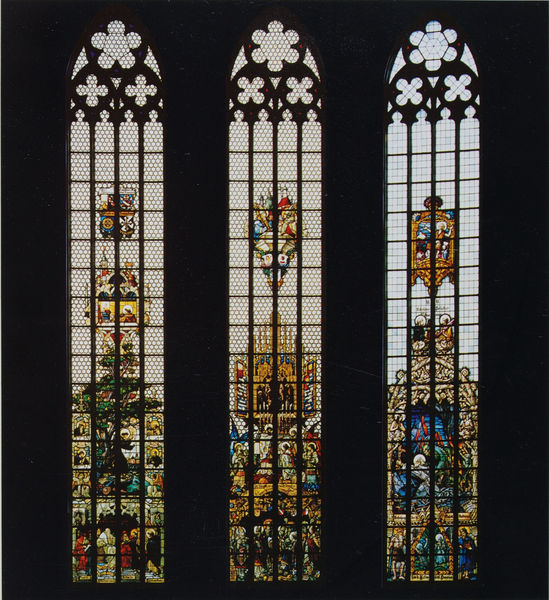
Titel: St. Franziskus; St. Paul, St. Thimotheus und St. Titus - Weih zu Bischöfen; Versuchung des heiligen Einsiedlers Antonius
Künstler: Augustin Pacher
Standort: München
Institution: Neue Stadtpfarrkirche St. Johann Baptist (Haidhausen)
Schlagwörter: baum, blau, dunkel, gelb, grün, menschen, blume, blumen, bunt, fenster, glas, grau, hell, licht, schwarz, weiss, blüte, rot, malerei, alt, barock, stein, innenraum, kirche, gold, drei, gotik, farbig, farben, farbe, nasen, hoch, foto, fotografie, bögen, münchen, mosaik, bleiglas, altar, kathedrale, quadrate, wappen, buntglas, glasmalerei, gotisch, spitzbogen, christus, picasso, christlich, mittelalter, religiös, romanik, schattenspiel, heilige, gothik, maria, butzenscheiben, anbetung, szenen, streben, waben, quadrat, gothisch, sakral, pass, rosetten, fot, josef, frauenkirche, kleeblatt, maßwerk, rasterung, vierpass, prachtvoll, zürich, glass, rossette, kirchenfenster, lanzetten, spitzbogenfenster, fensterkreuze, zyklus, katholisch, apostel, butzen, fünfpass, masswerkk, pässe, sechspass, sptizbögen, lebensbaum, retable, mosaic, hochfenster, orginal, #rot, zyklux, mozaic